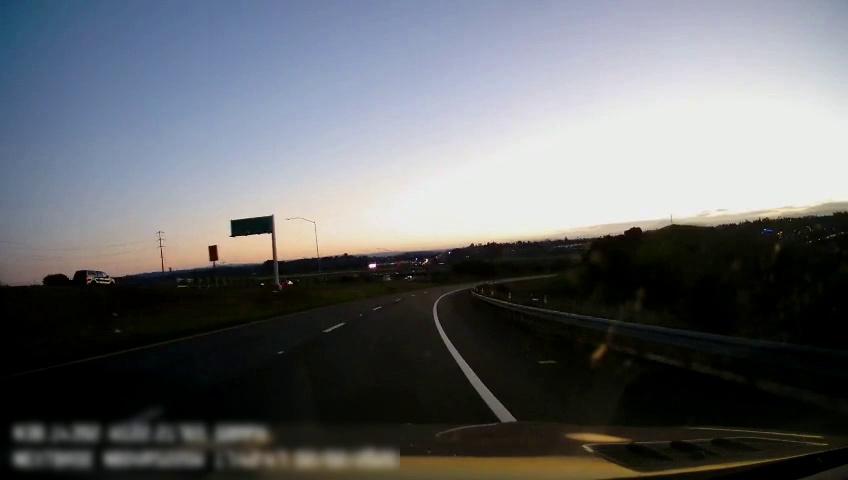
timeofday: Dusk/Dawn/Twilight
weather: Sunny
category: Drivable Space
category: Vehicles | Car
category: Vehicles | SUV
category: Lanes | Alternate Lane
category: Lanes | Alternate Lane
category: Lanes | Alternate Lane
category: Traffic | Signs
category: Traffic | Signs